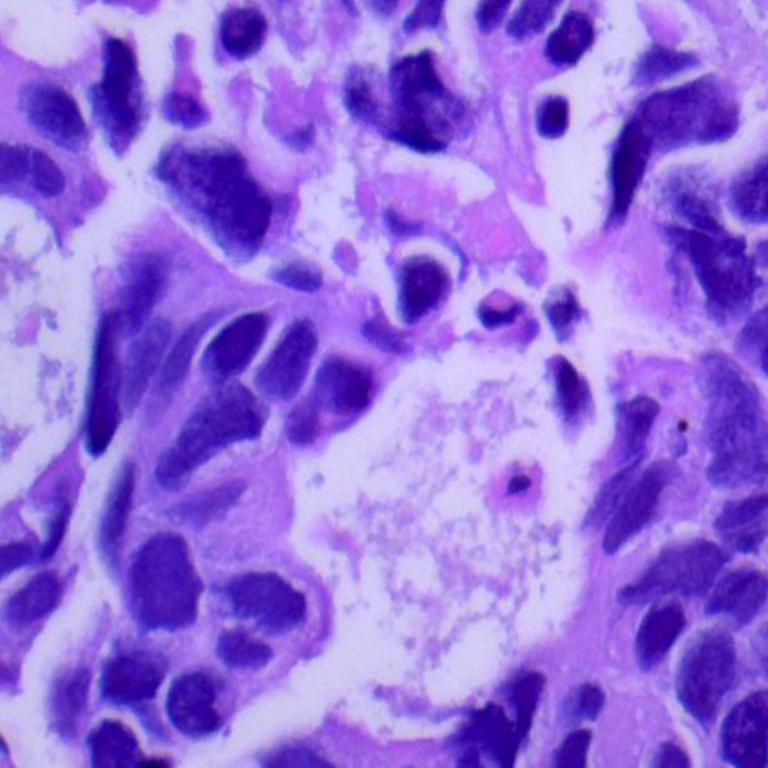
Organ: lung
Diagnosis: adenocarcinomas